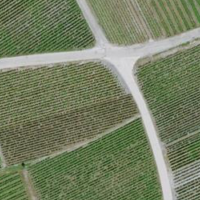
EUNIS habitat code: 40
Species observed at this site:
Medicago sativa